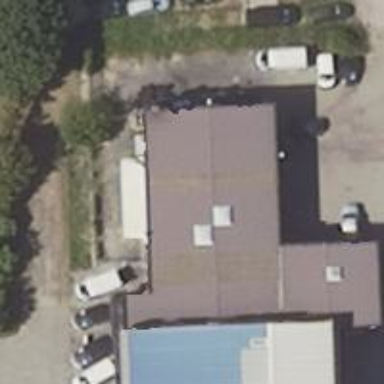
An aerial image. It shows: Car repair shop.